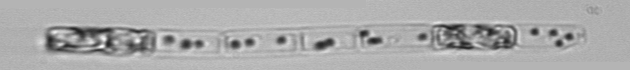
Label: Guinardia_delicatula_TAG_internal_parasite